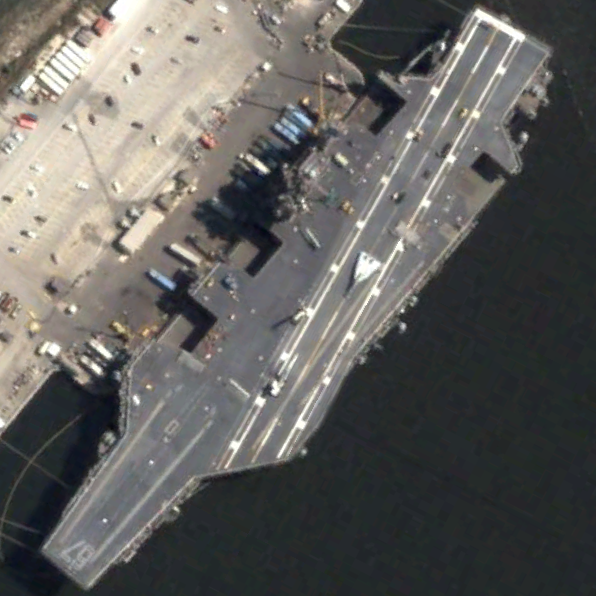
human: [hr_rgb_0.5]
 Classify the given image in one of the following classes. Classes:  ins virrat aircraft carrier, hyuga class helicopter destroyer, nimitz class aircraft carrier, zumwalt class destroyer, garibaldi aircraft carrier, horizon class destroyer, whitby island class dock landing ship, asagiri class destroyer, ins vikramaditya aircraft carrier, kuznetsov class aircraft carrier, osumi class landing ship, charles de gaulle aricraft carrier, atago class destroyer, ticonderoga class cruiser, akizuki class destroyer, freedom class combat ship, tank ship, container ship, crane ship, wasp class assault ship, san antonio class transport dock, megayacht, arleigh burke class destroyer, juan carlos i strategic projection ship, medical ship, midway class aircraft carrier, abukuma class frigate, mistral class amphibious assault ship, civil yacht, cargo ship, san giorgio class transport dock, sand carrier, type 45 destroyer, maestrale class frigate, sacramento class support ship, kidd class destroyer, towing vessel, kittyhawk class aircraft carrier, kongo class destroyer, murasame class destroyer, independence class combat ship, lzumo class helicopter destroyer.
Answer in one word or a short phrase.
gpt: KittyHawk class aircraft carrier